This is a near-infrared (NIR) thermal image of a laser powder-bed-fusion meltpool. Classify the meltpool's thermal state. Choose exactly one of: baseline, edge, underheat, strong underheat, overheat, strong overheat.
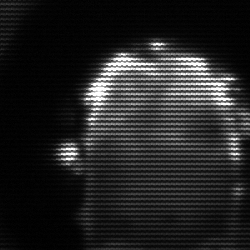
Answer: baseline